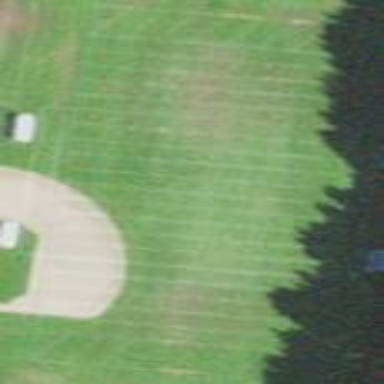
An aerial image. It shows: Grass pitch designated for American football.